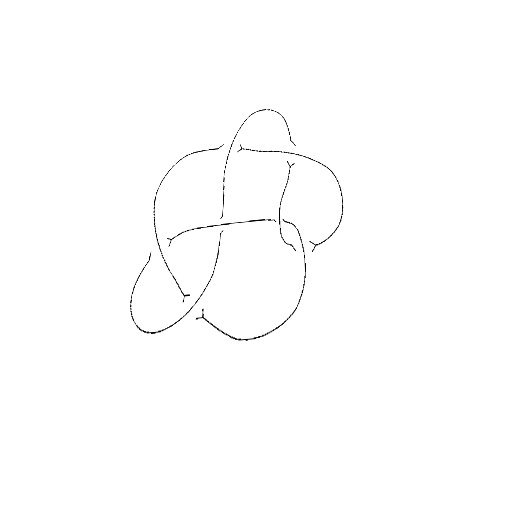
Crossing number: 7